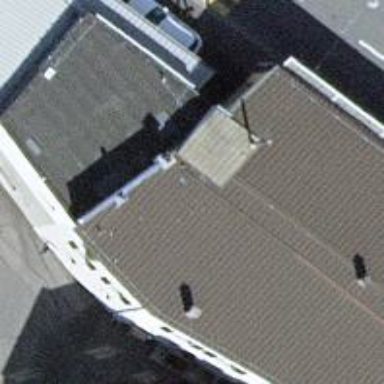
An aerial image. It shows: Beauty shop.